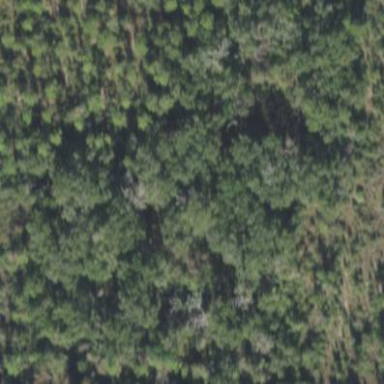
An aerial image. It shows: Mixed woodland area with various types of leaves.